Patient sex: M
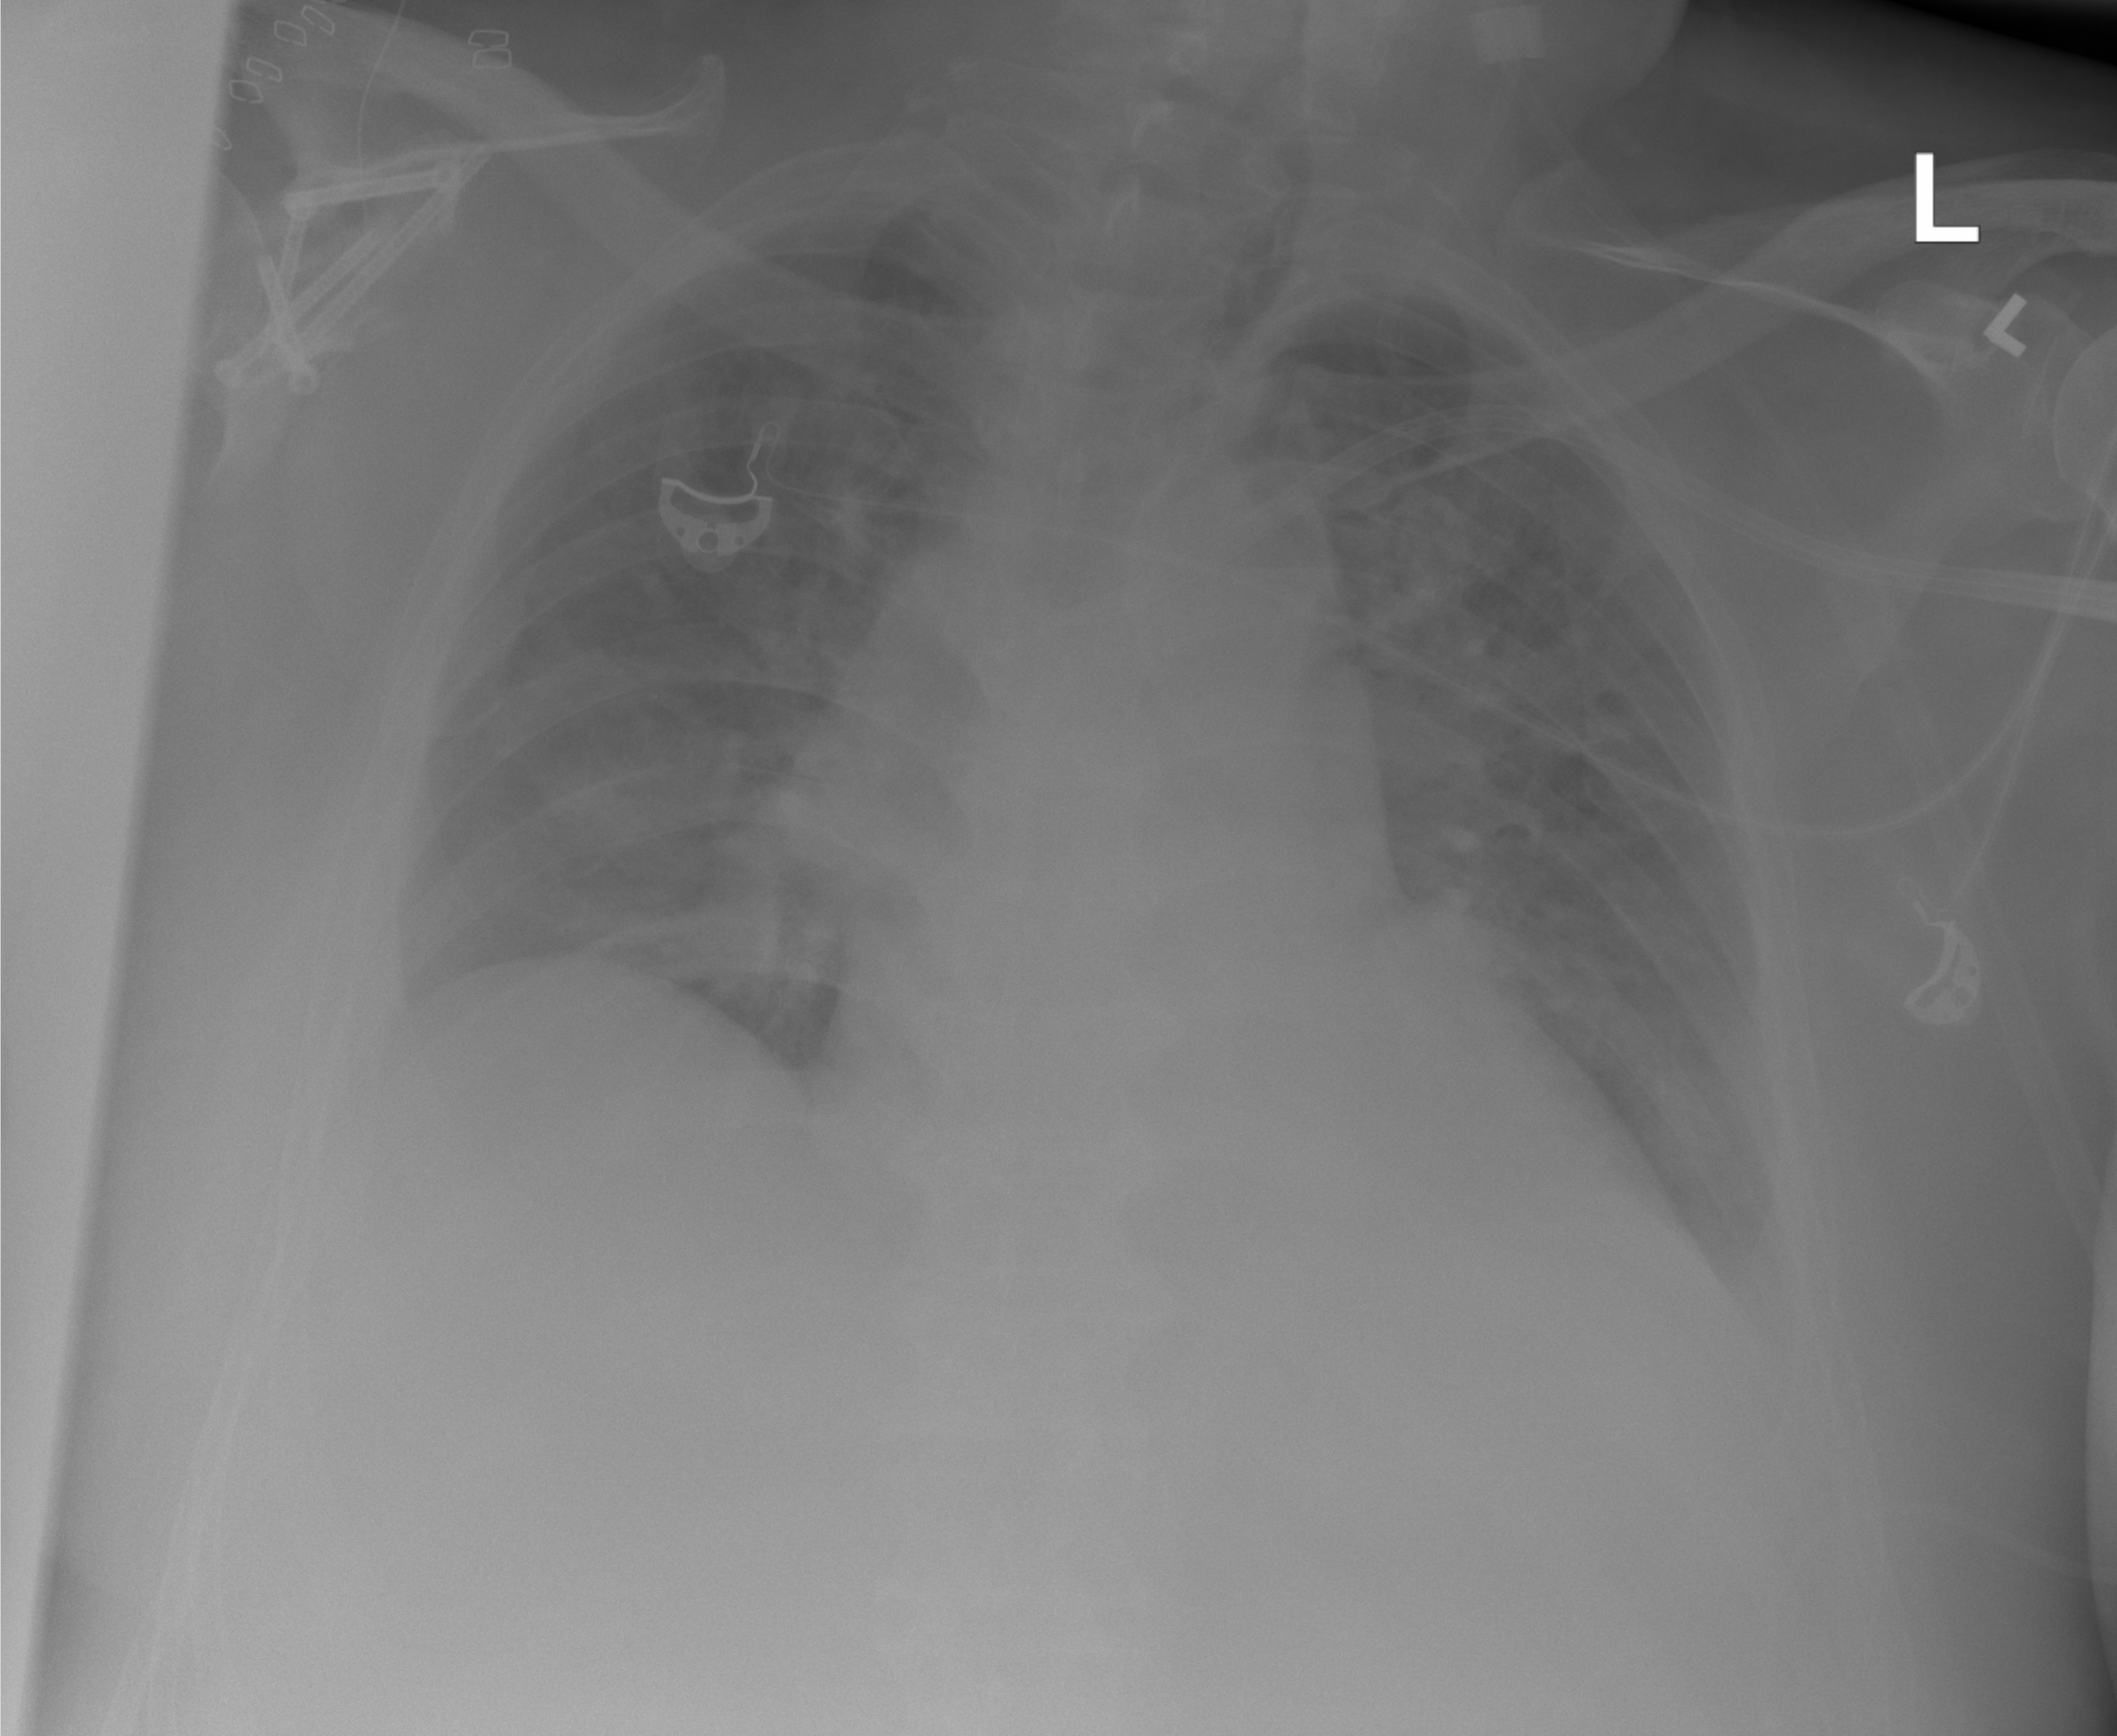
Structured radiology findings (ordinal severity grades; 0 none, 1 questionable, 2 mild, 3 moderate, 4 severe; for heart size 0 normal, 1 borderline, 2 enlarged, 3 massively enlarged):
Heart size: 0
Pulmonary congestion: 0
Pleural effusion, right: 2
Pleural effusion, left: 2
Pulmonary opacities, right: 2
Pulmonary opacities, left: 2
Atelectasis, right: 2
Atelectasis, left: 2